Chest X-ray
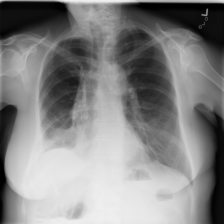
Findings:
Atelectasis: negative
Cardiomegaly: negative
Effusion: negative
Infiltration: positive
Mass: negative
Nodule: negative
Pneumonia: positive
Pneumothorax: negative
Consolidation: negative
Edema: negative
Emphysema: negative
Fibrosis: negative
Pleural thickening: negative
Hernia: negative